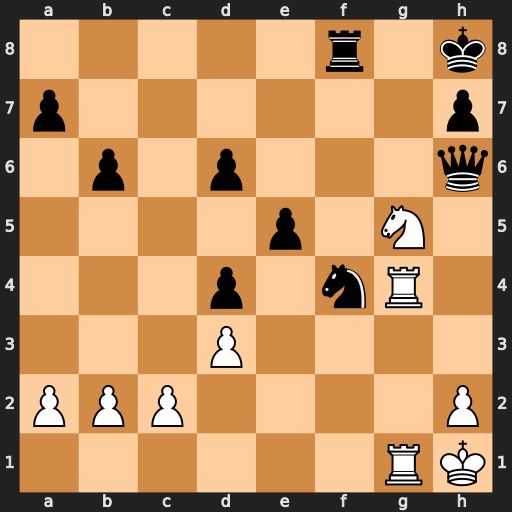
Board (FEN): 5r1k/p6p/1p1p3q/4p1N1/3p1nR1/3P4/PPP4P/6RK
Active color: w
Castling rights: -
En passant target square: -
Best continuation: Nf7+ Rxf7 Rg8#